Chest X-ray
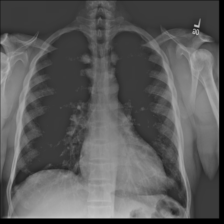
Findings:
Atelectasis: negative
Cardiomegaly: negative
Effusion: negative
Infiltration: negative
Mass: negative
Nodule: negative
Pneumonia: negative
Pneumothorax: negative
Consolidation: negative
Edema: negative
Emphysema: negative
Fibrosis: negative
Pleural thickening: negative
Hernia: negative